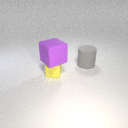
large purple rubber cube above small yellow rubber cube